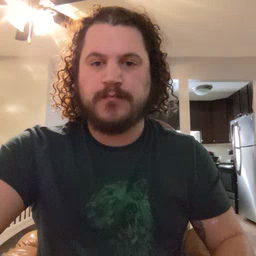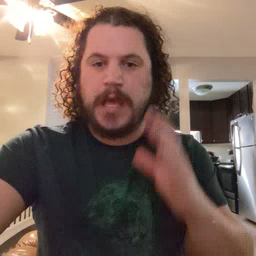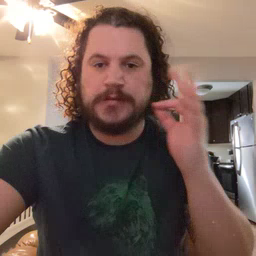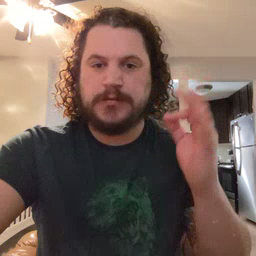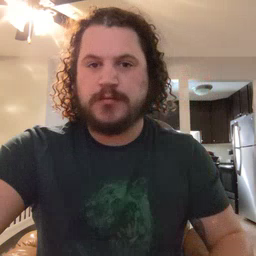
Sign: cat